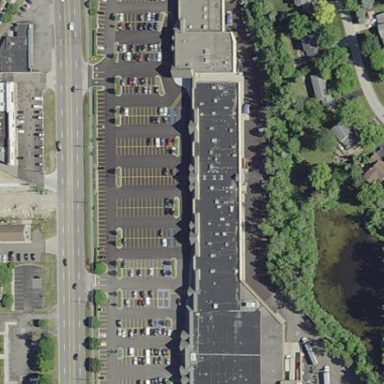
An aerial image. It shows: Mall building.